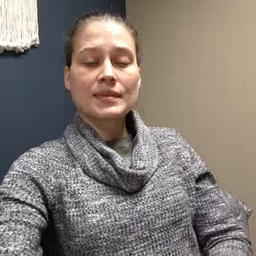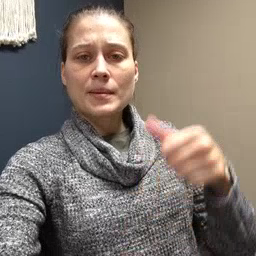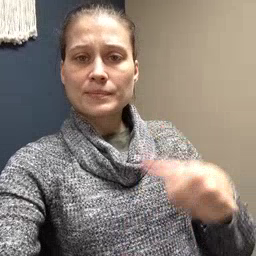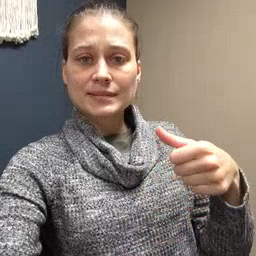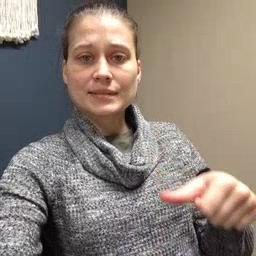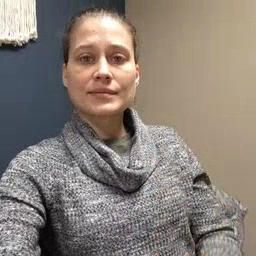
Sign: puzzle